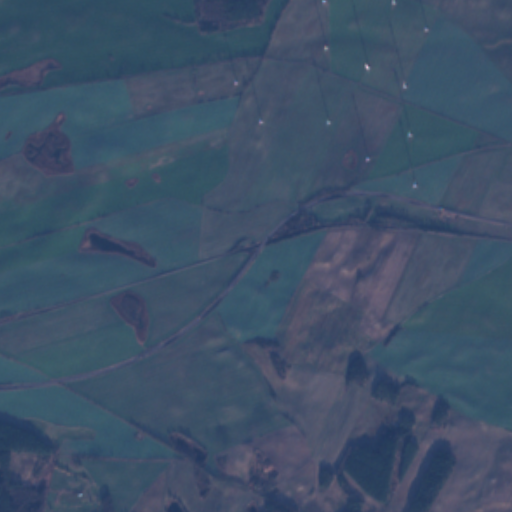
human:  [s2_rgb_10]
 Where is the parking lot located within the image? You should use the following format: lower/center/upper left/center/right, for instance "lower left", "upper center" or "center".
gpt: There is no parking lot in the image.